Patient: sex M, age 60
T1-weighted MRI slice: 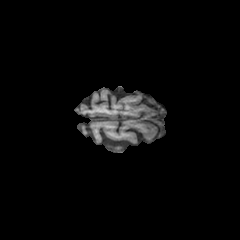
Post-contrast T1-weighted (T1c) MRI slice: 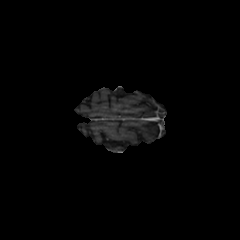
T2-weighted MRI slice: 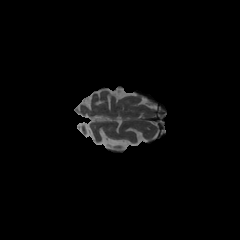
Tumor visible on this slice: no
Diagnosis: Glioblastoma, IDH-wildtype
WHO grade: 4